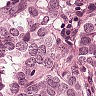
Metastatic tissue present: yes